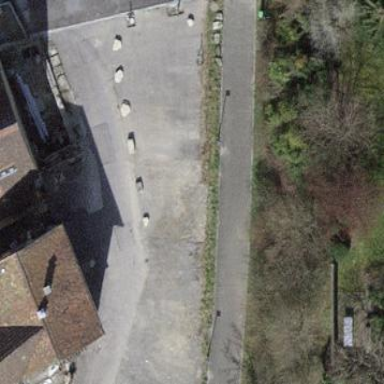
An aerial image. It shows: Parking area with surface.